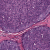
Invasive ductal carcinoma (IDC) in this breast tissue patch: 0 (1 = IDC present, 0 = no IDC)